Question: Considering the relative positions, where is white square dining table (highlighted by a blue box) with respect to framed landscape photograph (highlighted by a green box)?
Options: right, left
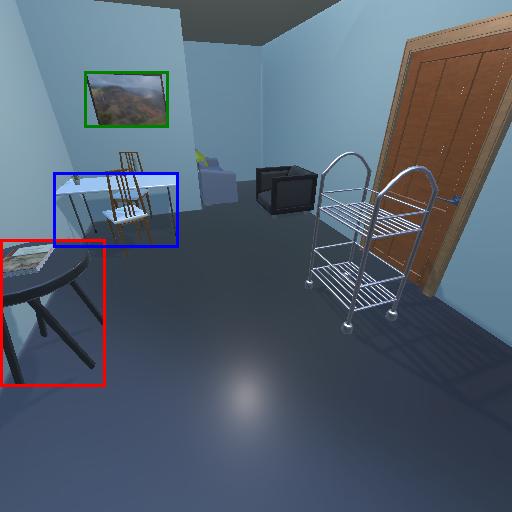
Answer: right